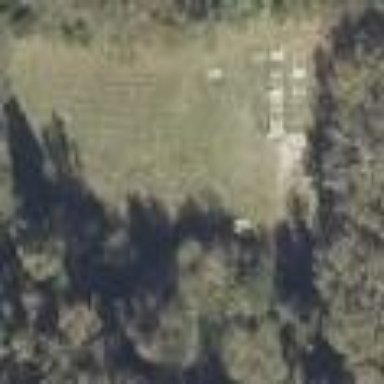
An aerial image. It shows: Cemetery.